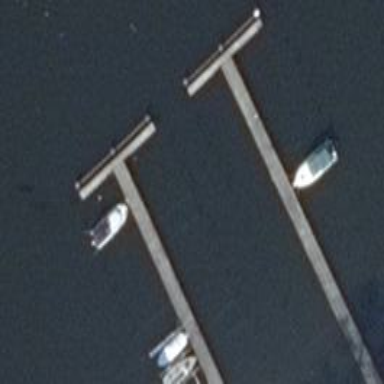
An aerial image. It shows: Man-made pier.